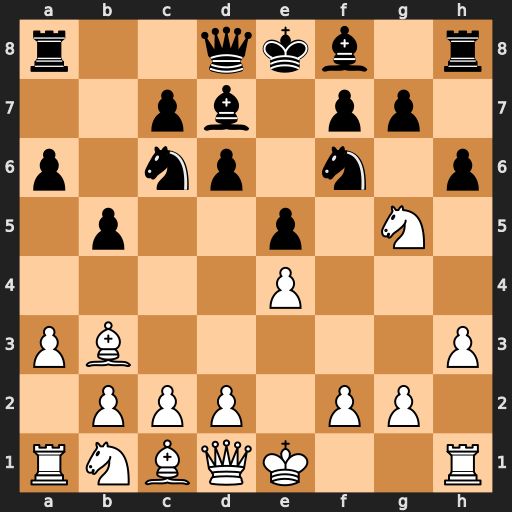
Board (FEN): r2qkb1r/2pb1pp1/p1np1n1p/1p2p1N1/4P3/PB5P/1PPP1PP1/RNBQK2R
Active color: w
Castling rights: KQkq
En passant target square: -
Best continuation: Nxf7 Qe7 Nxh8